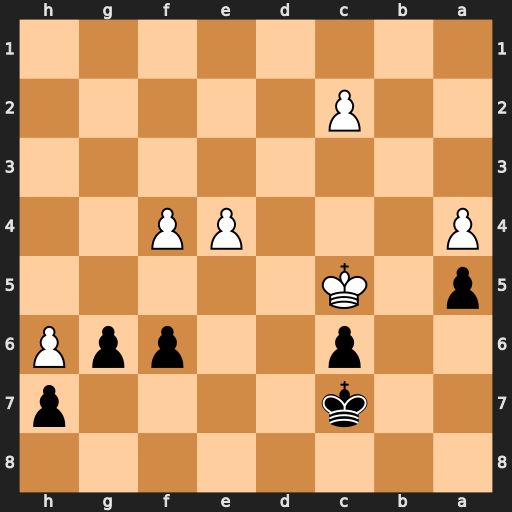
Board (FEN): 8/2k4p/2p2ppP/p1K5/P3PP2/8/2P5/8
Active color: b
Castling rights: -
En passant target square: -
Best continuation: g5 fxg5 fxg5 Kd4 Kd6